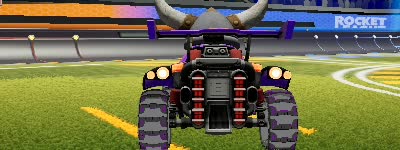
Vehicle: octane